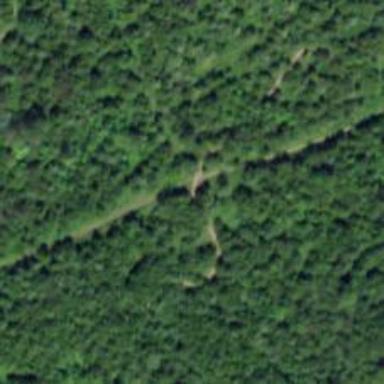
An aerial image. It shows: Hiking footway.